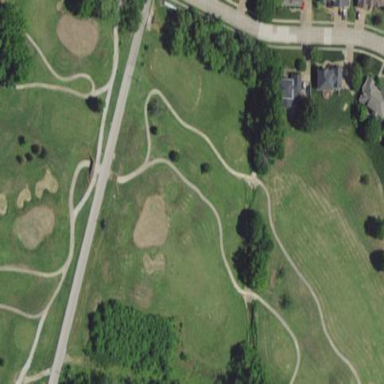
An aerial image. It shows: Area with grass used as rough in golf course.